Question: I have a report, and when it runs, it pulls a date. When the date is displayed on the report, it is displayed like:
'11/20/2012 12:00:00AM'
I'd like it to be displayed like:
'11/20/2012'
When trying to edit the formula in the Format Formula Editor, I get the following error:

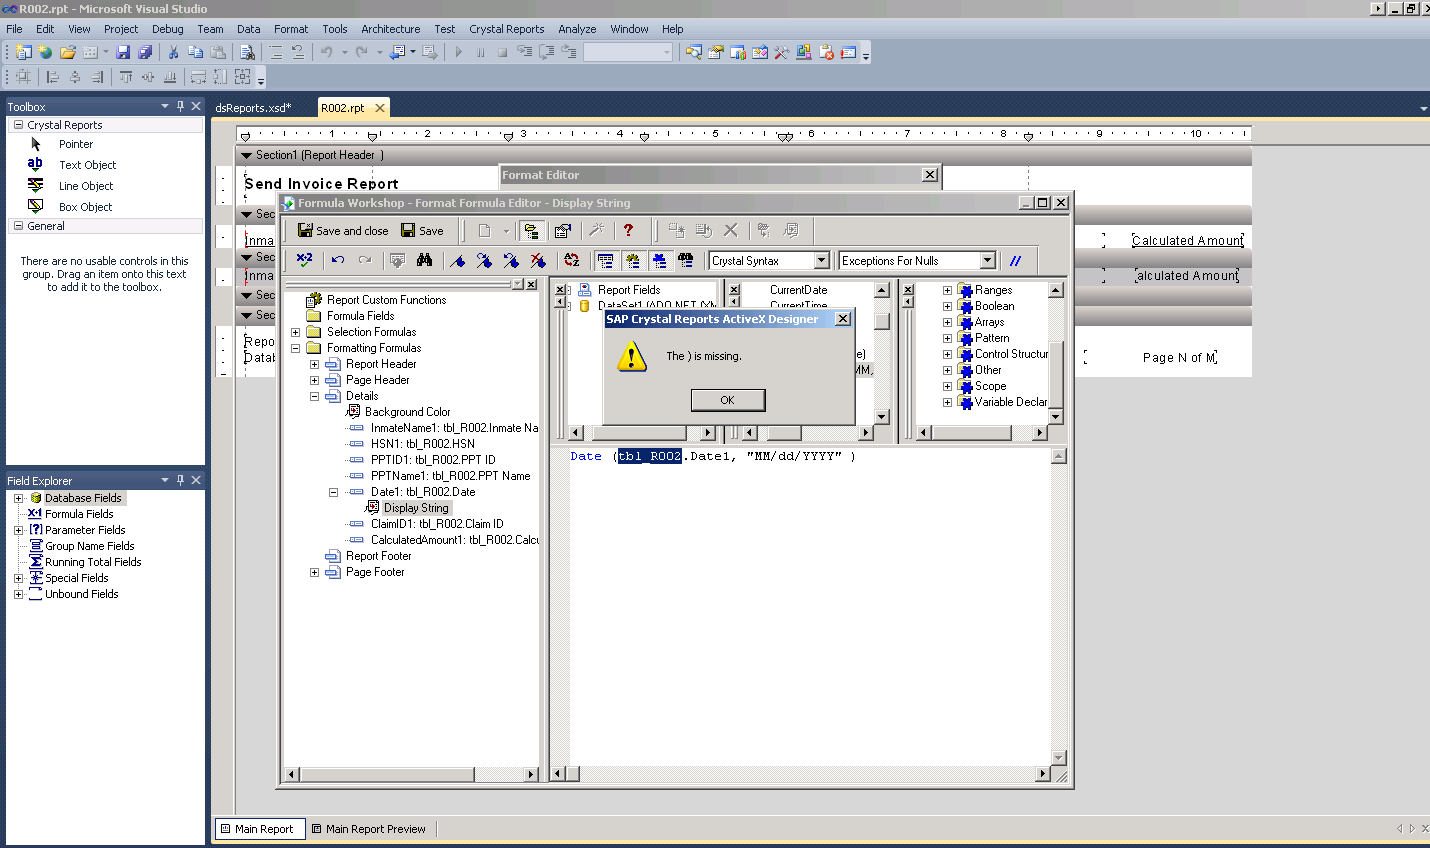
Answer: I ended up using this formula:
'''
ToText(Cdate({tbl_R002.Date}))
'''